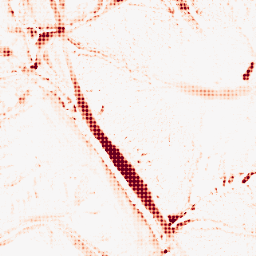
Category: morphological
Decomposition family: morphological_diamond
Decomposition parameters: operation: opening
radius: 10
Upsampling method: sinc_blackman
Upsampling parameters: scale: 8
kernel_size: 8
Upsampling scale: 8